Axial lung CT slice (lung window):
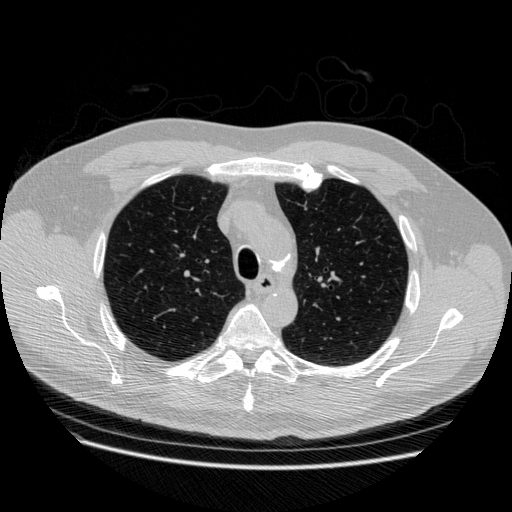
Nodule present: no